Question: I getting crash while send NSData to Game Center in Xcode.
here is the scree shot.
hope a good solution for my issue thank you.

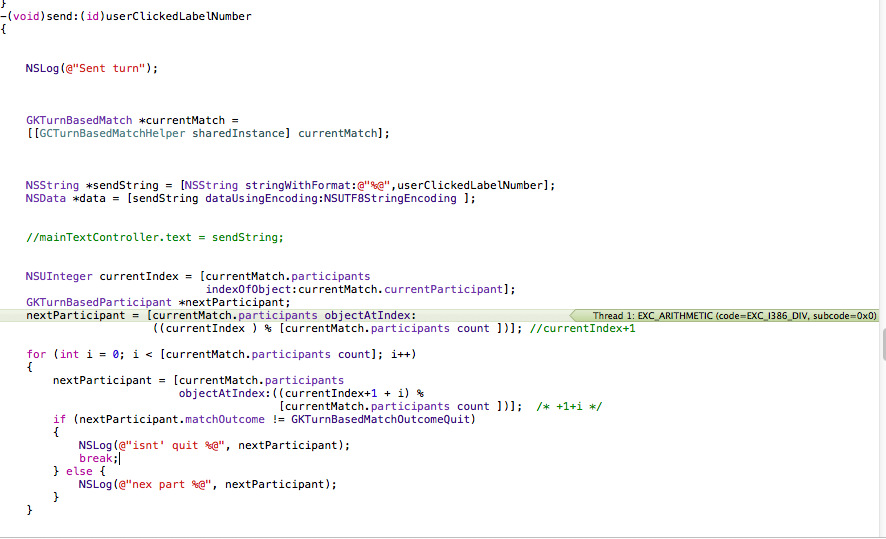
Answer: it seems that you are dividing by zero, either your currentmatch.participants is blank or nil.